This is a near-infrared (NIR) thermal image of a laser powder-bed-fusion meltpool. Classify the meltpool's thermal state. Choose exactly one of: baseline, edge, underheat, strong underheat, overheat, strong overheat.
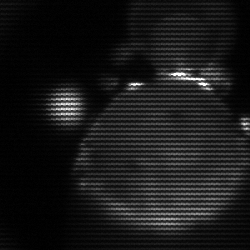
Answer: edge